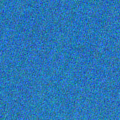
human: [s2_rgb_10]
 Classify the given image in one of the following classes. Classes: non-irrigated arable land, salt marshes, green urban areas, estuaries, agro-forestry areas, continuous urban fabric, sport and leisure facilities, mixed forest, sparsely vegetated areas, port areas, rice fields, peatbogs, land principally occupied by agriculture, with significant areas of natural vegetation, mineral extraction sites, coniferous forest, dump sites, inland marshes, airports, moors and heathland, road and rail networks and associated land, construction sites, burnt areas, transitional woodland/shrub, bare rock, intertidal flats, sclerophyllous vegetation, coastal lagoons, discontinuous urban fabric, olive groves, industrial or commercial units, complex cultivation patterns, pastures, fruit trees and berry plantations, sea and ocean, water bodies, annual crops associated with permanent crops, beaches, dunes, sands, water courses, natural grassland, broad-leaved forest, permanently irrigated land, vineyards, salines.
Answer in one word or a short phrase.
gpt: sea and ocean